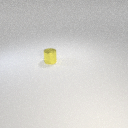
small yellow metal cylinder